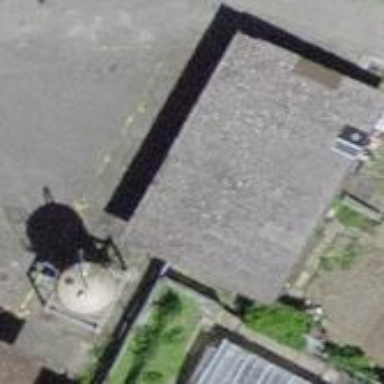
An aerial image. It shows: Shed.